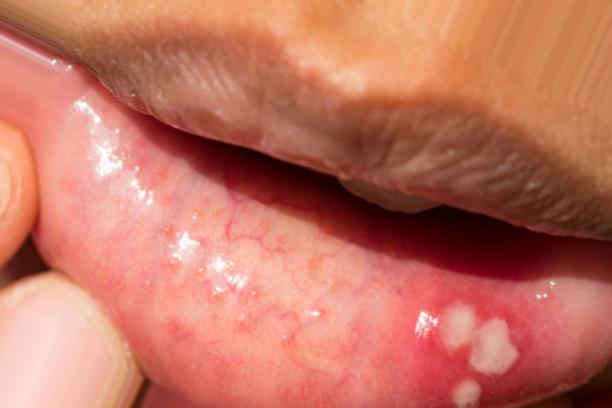
Condition: Mouth Ulcer